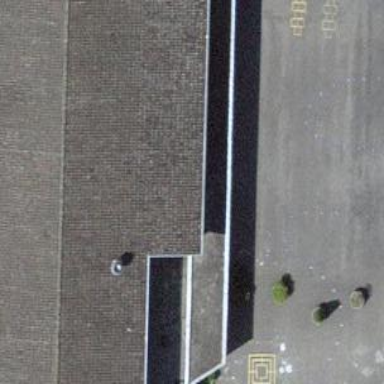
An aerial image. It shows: View of roof of building.